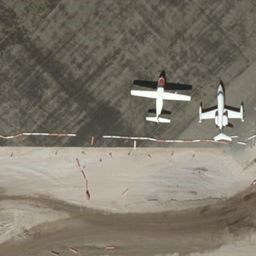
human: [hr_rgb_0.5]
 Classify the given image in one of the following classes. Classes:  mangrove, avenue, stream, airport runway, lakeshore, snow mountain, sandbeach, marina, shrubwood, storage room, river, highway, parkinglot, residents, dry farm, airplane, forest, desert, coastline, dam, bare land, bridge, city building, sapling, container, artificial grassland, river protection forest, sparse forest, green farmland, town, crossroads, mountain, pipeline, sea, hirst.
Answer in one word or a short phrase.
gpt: airplane